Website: macys
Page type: account-selection
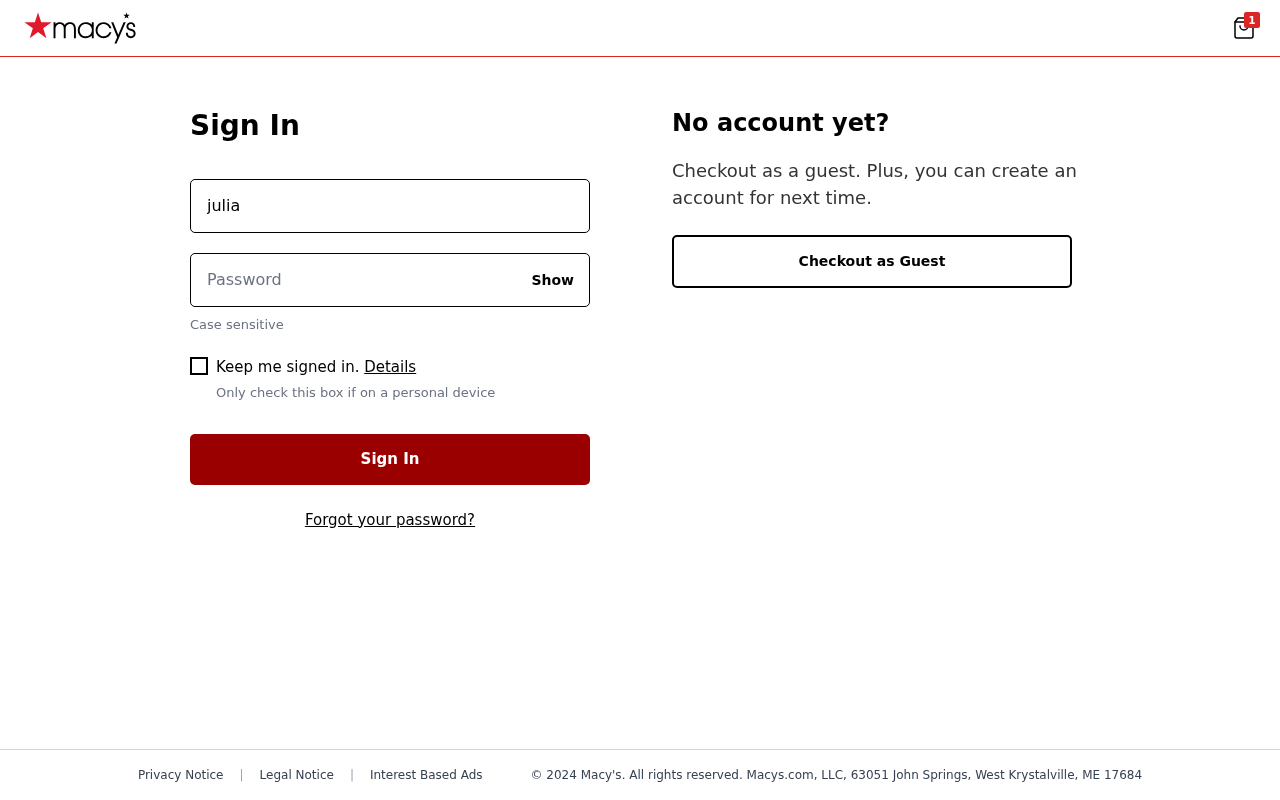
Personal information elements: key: PII_LOGIN_USERNAME
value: julia.lawson
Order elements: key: ORDER_NUM_ITEMS
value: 1